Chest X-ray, PA view. Patient: 60 years old, sex F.
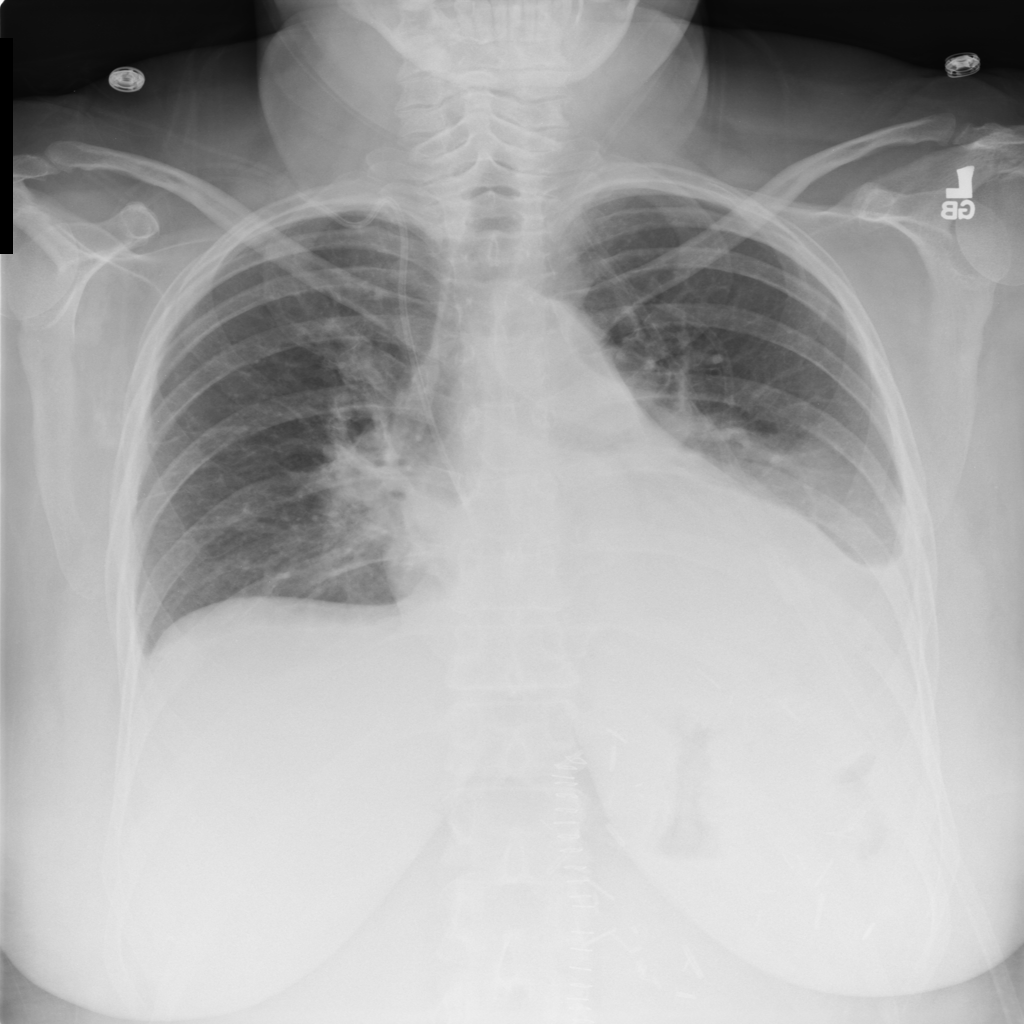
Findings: No Finding